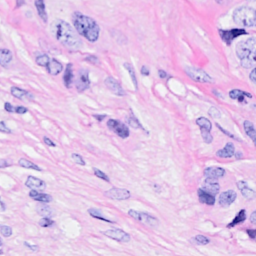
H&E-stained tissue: Breast